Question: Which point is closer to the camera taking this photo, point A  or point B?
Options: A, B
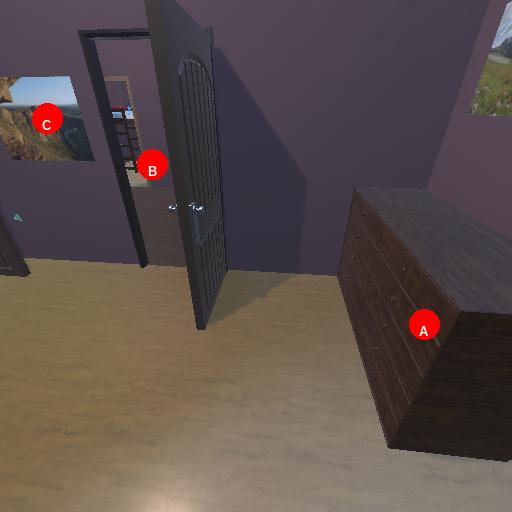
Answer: A